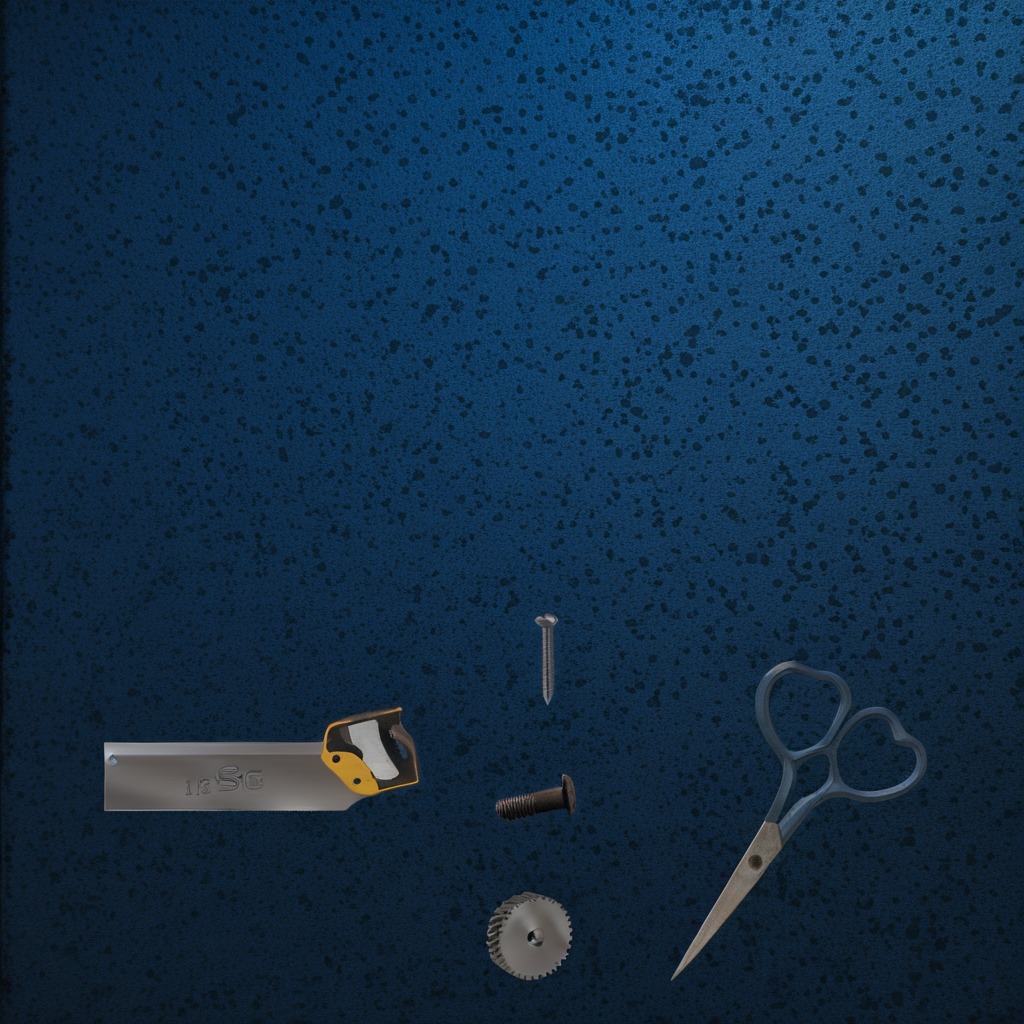
A steel gear with teeth, a metal machine screw, an iron nail, a handheld metal saw, and a pair of scissors are lying on the granite tabletop inside a workshop at night.